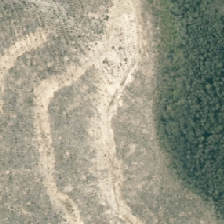
Land cover: harvested_forest